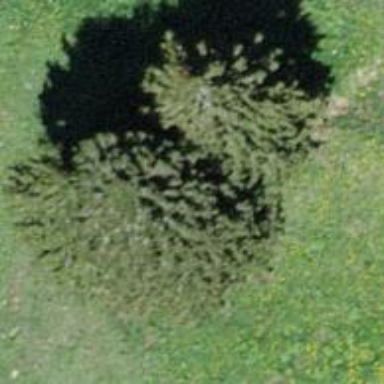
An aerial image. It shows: Needle-leaved tree in nature.